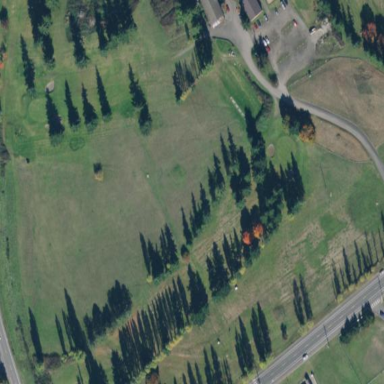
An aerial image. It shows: Driving range for golf practice.